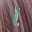
Label: 1